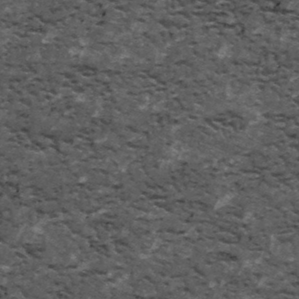
Label: frost